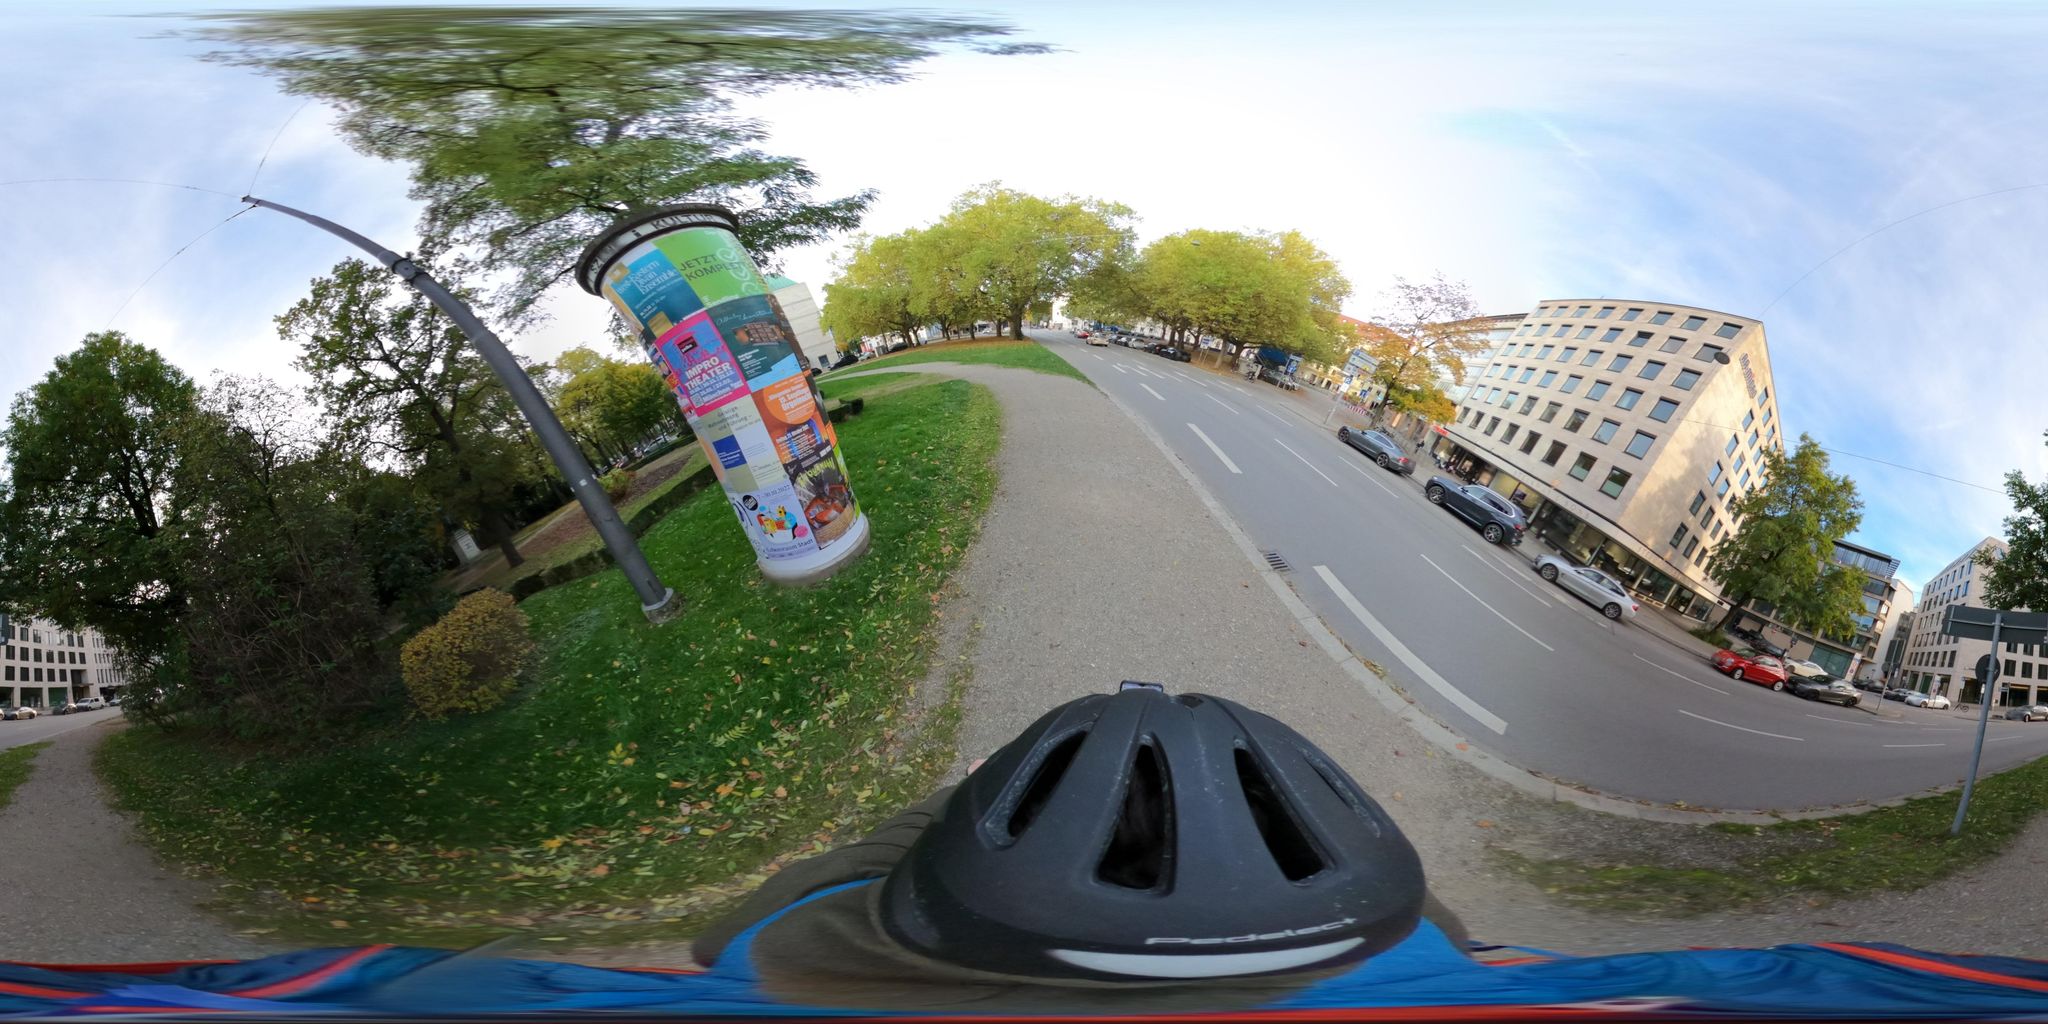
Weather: clear
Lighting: day
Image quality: good
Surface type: cycling surface
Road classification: footway
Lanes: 4
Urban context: urban centre
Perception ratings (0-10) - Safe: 5.24, Lively: 9.44, Beautiful: 7.16, Boring: 6.97, Depressing: 2.46, Wealthy: 1.88